Field crop: maize
Growth stage: 2
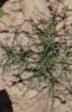
Species: salsola